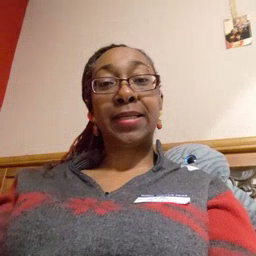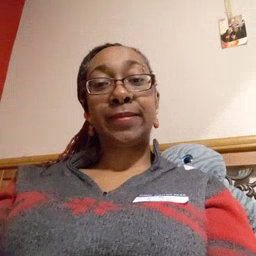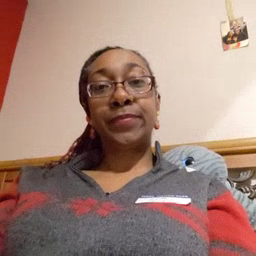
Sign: like